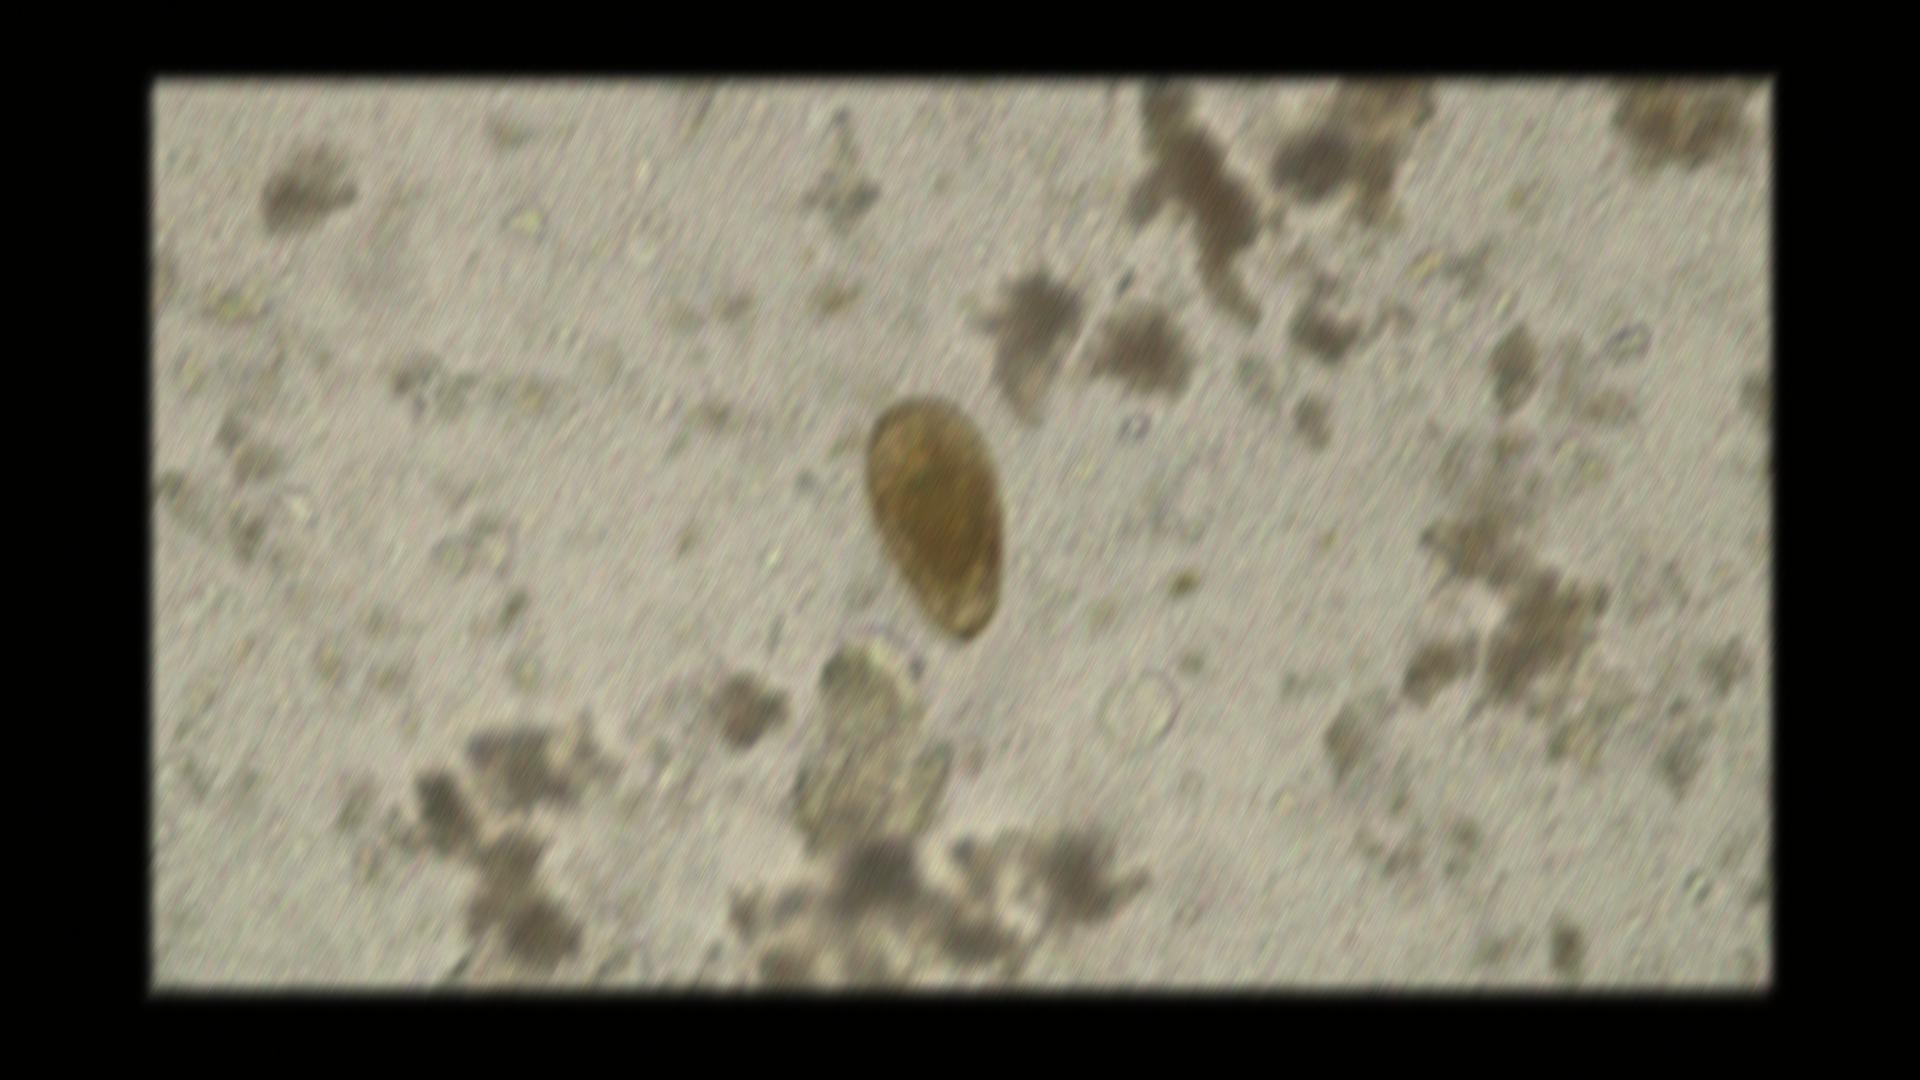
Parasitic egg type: Paragonimus spp